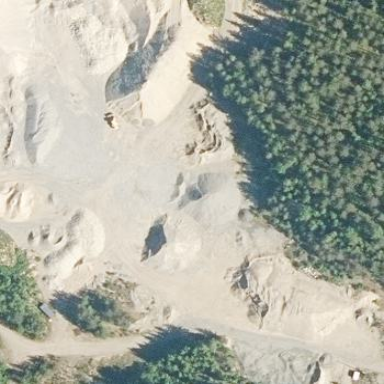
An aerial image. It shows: Quarry area.